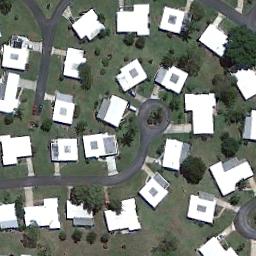
Label: residential